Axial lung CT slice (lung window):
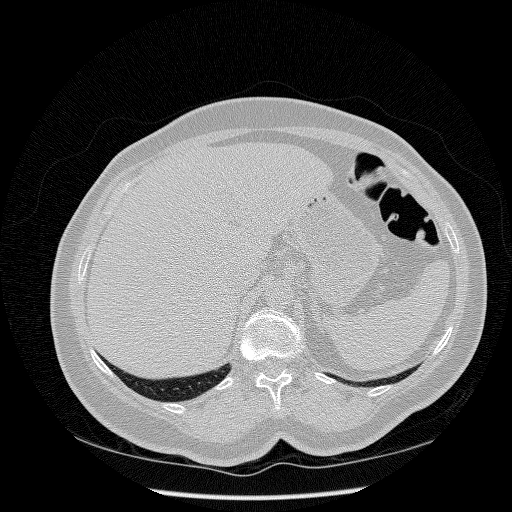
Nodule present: no